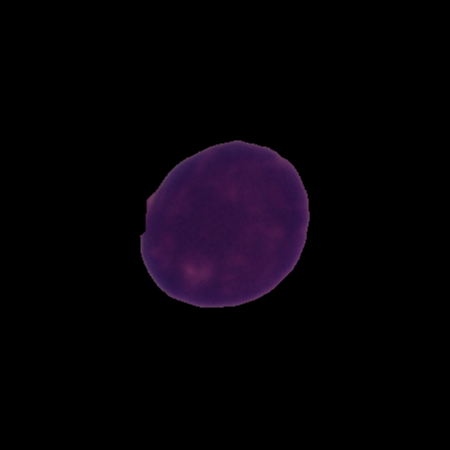
Label: cancer